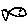
Label: fish